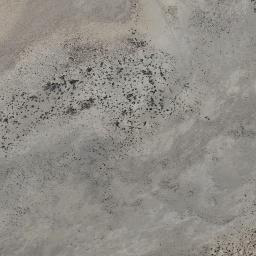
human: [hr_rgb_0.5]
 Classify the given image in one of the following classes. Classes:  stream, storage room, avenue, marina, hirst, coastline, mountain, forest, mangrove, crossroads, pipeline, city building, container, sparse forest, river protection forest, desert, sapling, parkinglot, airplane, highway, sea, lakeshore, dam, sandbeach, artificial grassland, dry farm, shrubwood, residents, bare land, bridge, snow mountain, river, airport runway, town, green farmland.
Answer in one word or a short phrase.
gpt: bare land